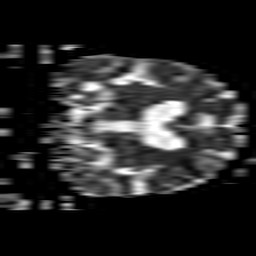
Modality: ADC
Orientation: coronal
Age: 82
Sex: female
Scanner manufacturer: philips
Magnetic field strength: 1.5 T
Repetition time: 4.6 s
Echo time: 0.0745 s